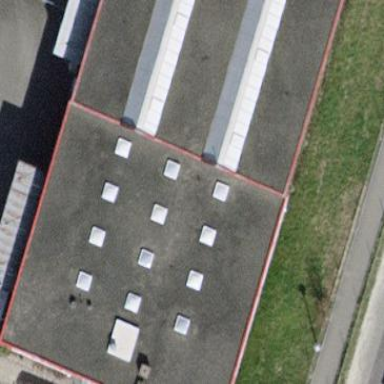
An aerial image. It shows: Building with flat roof.